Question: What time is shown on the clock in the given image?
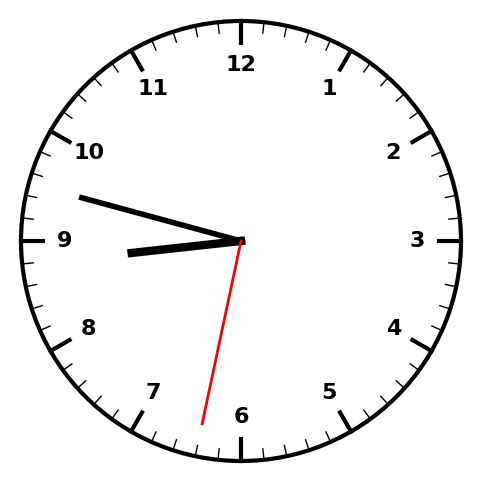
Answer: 08:47:32